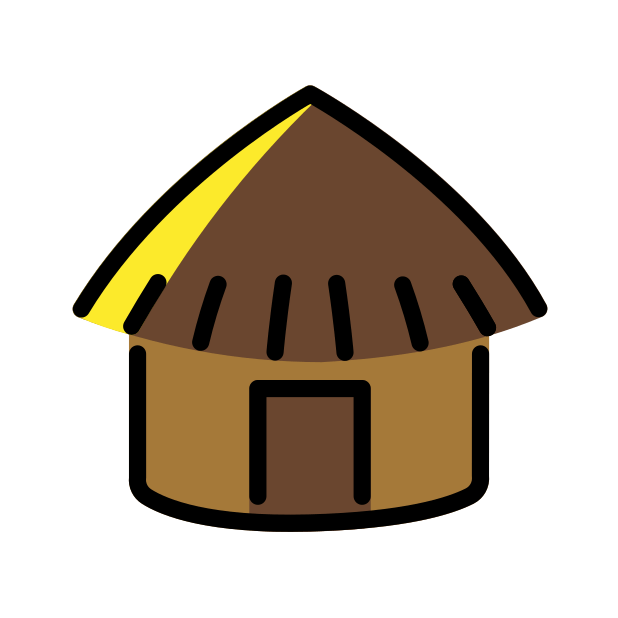
Emoji: 🛖
Name: hut
Unicode: 0x1f6d6